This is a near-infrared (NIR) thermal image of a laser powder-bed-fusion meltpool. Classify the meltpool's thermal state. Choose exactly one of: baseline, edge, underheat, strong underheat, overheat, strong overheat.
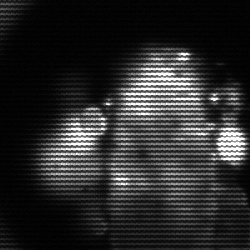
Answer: strong underheat